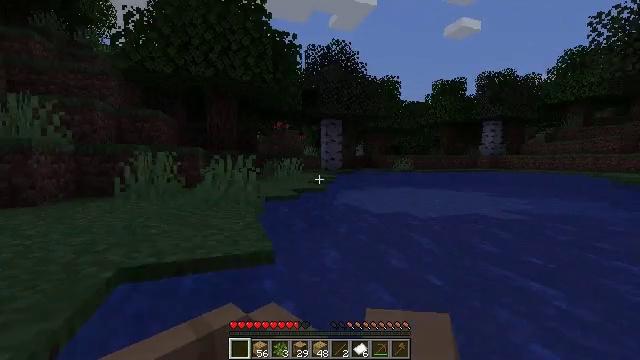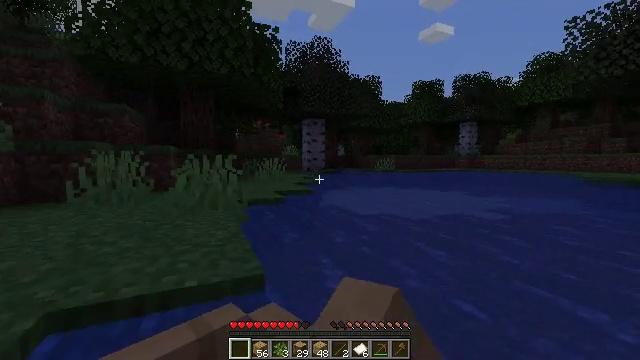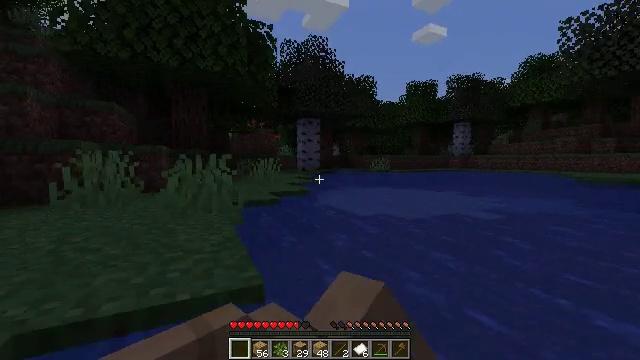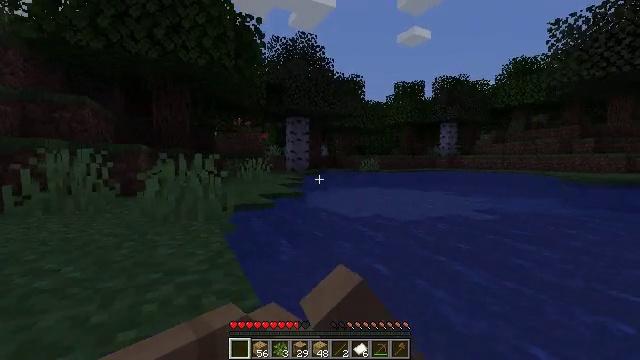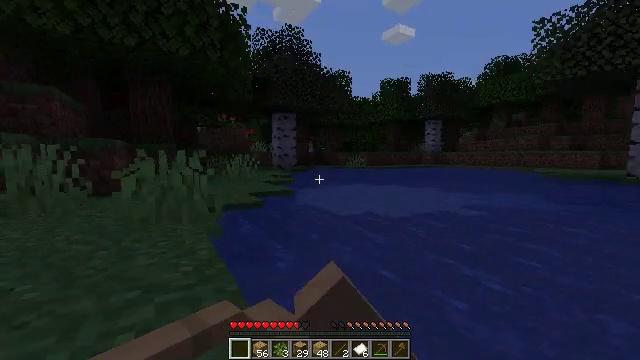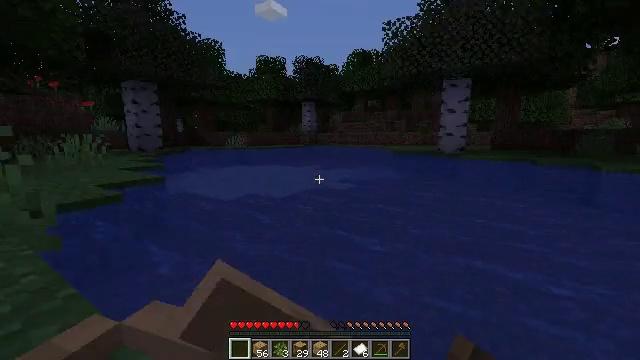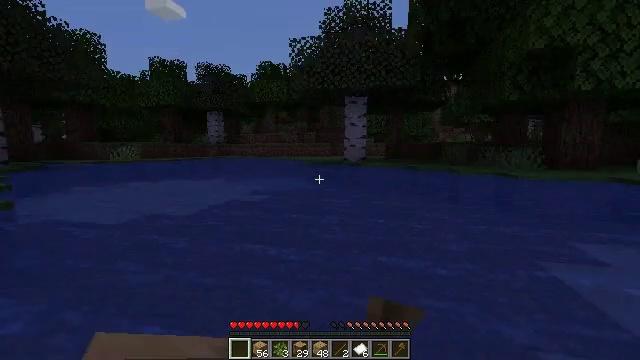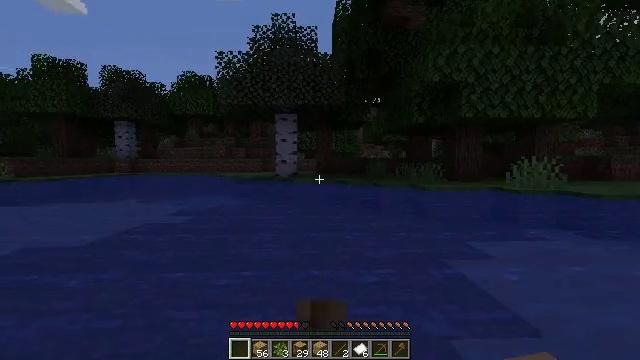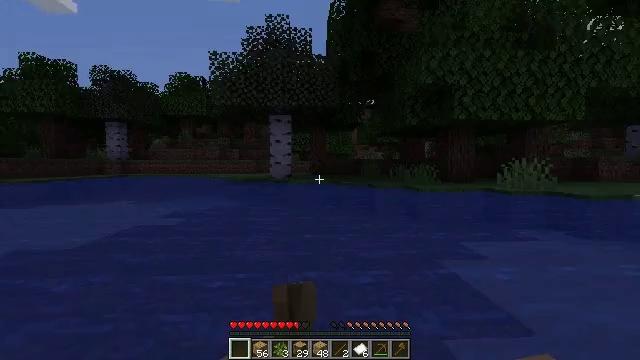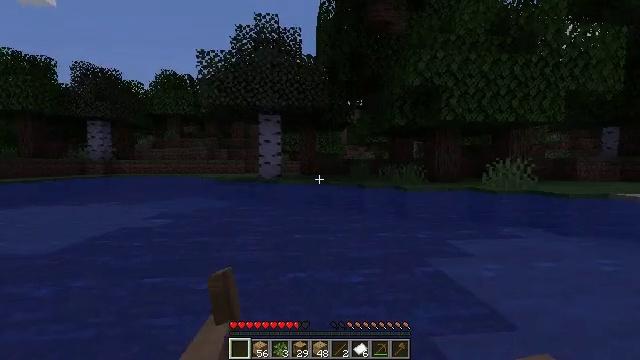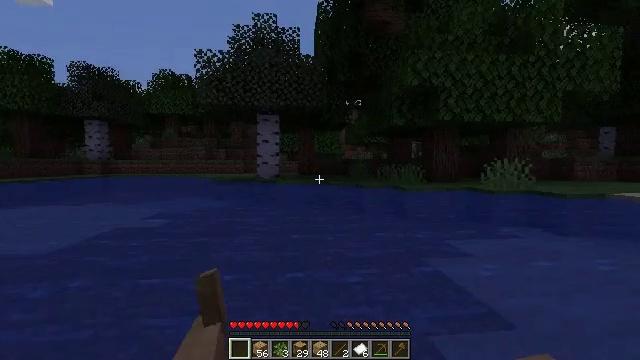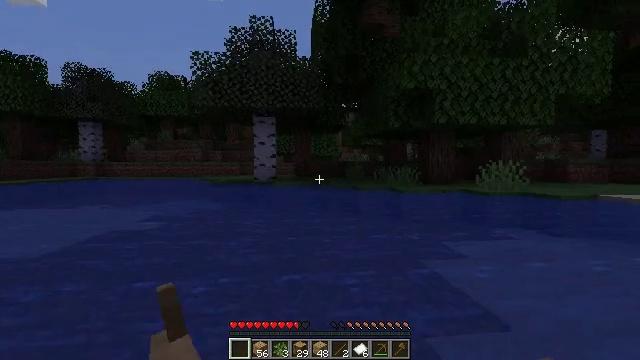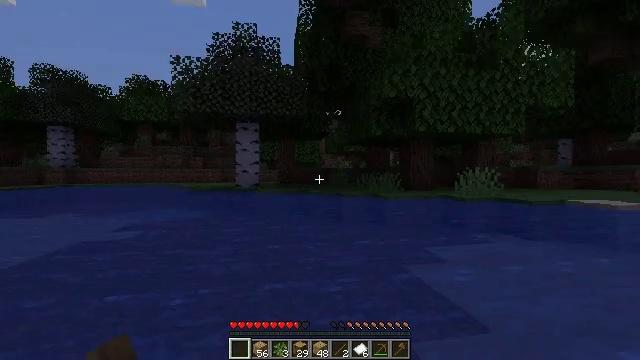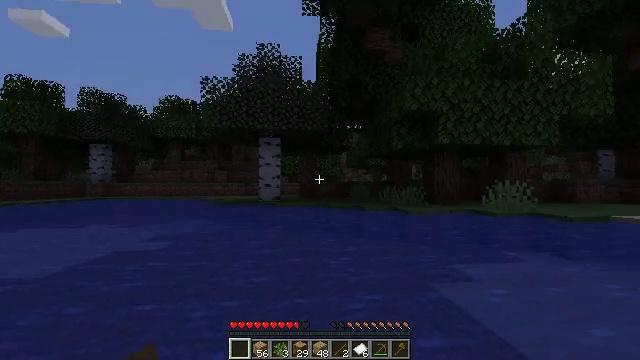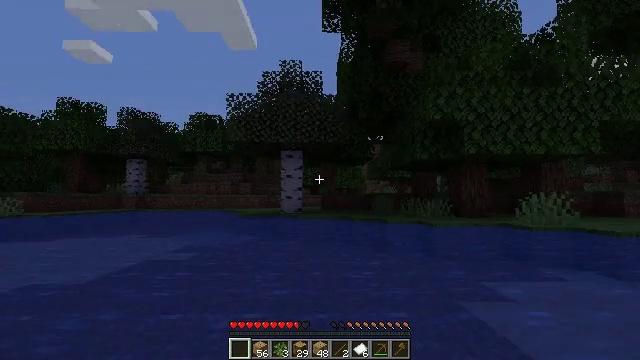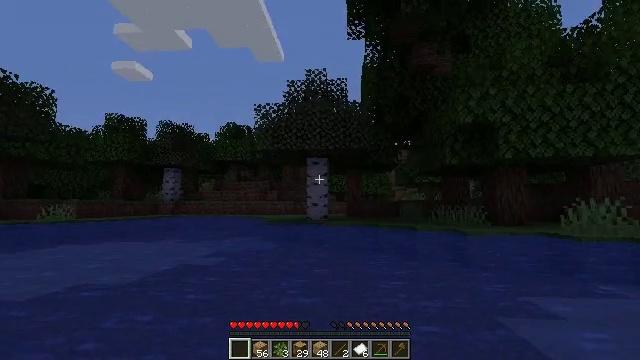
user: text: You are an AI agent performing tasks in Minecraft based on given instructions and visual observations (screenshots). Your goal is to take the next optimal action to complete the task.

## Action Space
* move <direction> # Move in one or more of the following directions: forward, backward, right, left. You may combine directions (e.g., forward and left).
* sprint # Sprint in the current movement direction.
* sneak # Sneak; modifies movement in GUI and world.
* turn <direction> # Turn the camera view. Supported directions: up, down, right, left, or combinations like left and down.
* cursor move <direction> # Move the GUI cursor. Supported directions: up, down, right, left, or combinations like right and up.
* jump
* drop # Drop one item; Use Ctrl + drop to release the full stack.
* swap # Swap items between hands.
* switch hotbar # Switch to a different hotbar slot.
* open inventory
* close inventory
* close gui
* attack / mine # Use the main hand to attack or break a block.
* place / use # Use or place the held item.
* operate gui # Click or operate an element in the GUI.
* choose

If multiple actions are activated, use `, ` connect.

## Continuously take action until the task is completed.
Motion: motion action
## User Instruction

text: Gather tall seagrass in the sea.
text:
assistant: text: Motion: move forward
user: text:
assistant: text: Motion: move forward
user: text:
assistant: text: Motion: move forward
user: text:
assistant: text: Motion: move forward, turn right
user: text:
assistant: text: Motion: move forward, turn right and down
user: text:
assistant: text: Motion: move forward, turn right and up
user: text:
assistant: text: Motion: move forward, turn right and up
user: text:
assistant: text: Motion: move forward
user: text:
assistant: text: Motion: move forward
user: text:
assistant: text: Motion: move forward and move right
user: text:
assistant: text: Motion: move forward and move right
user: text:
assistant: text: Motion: move forward and move right, turn left and up
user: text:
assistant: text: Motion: move forward and move right, turn left and up
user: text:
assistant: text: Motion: move forward and move right, turn left and up
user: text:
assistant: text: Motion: move forward, turn left and up
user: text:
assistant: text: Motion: move forward, turn left
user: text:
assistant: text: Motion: move forward, turn left
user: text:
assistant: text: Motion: move forward, turn left
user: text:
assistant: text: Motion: move forward, turn left
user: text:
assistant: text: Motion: move forward, turn left
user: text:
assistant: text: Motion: move forward
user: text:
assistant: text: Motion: move forward
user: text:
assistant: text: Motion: move forward
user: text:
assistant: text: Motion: move forward and move right, turn left and down
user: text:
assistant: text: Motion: move forward and move right, turn left and down
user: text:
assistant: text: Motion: move forward and move right
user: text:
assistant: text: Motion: move forward and move right
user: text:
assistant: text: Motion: move forward and move right
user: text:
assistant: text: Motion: move forward, turn left and down
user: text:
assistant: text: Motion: move forward, turn left and down